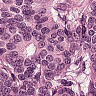
Metastatic tissue present: yes